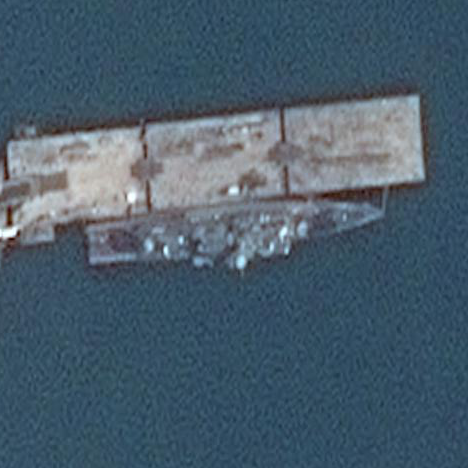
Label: destroyer